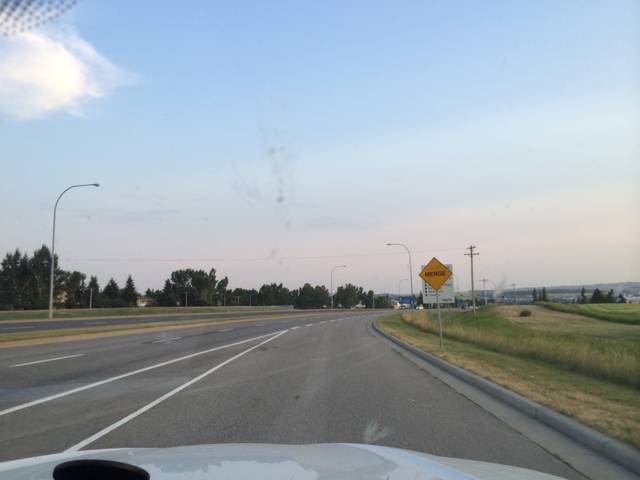
Region: Canada
Coordinates: 50.737, -113.975